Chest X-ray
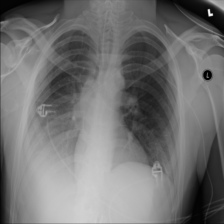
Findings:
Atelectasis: negative
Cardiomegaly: negative
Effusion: negative
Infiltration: positive
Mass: negative
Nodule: negative
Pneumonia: positive
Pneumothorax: negative
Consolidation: negative
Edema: negative
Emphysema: negative
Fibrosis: negative
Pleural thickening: negative
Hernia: negative